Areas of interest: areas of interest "Shopping Mall"
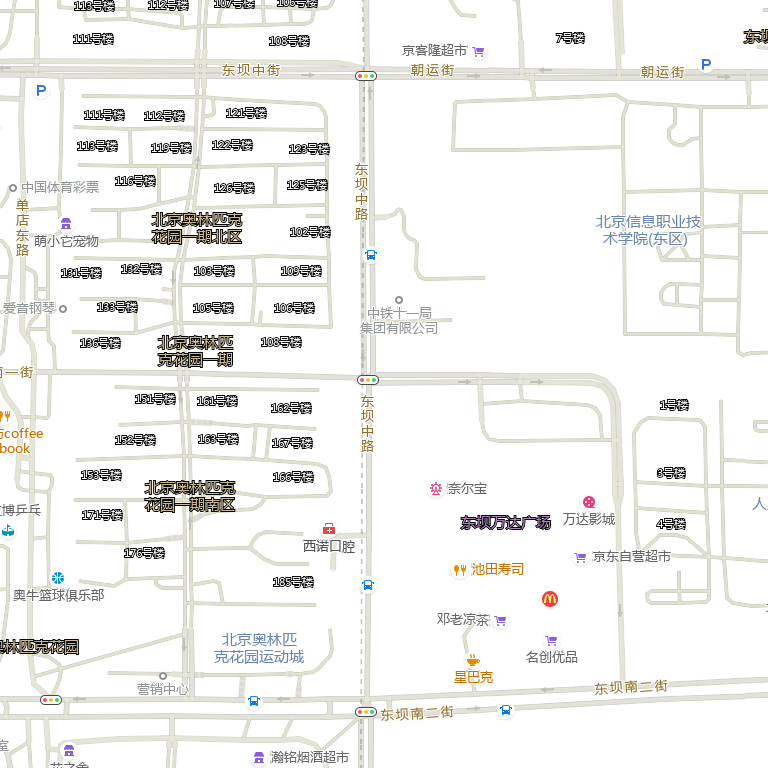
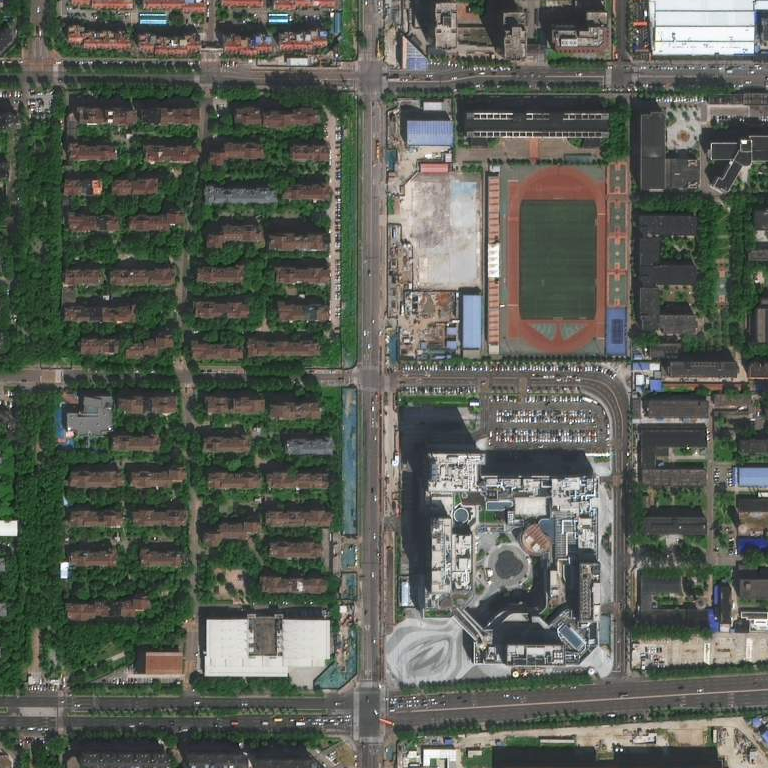